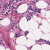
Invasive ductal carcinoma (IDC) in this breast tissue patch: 1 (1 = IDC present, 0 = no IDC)